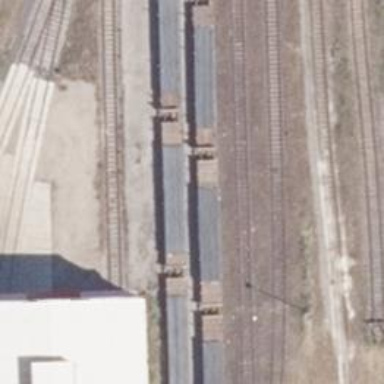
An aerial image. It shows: Railway spur service.